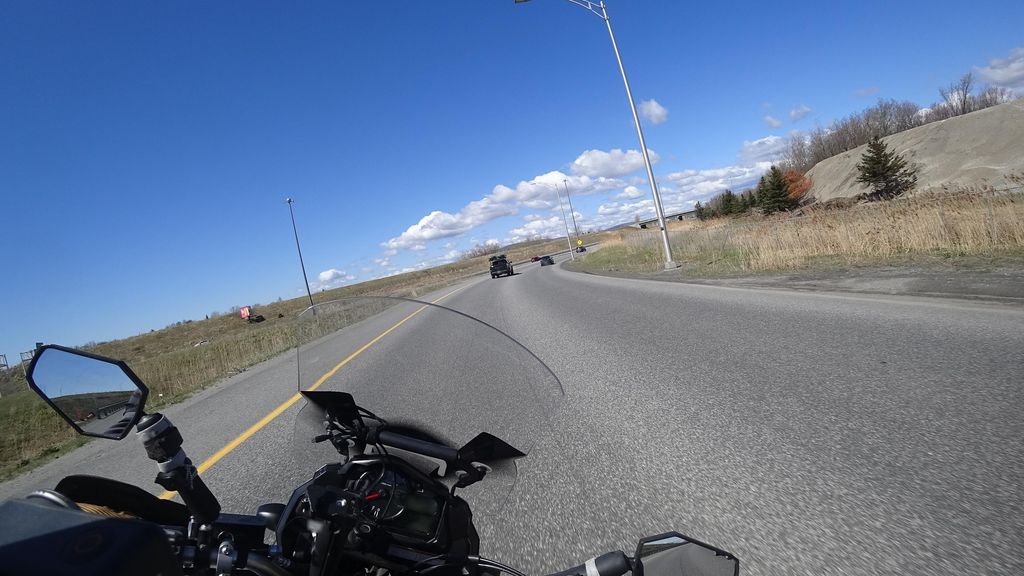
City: quebec_city